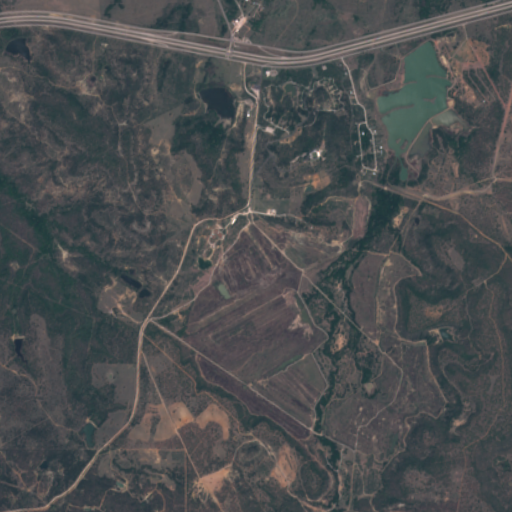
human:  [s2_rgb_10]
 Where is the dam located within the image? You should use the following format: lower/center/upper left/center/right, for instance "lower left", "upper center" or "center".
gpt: The dam is located in the upper right of the image.
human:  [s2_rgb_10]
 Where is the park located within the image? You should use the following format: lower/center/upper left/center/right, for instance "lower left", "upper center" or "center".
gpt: The park is located in the upper center of the image.
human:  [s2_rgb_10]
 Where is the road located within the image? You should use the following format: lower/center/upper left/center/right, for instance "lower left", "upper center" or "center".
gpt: There is no road in the image.